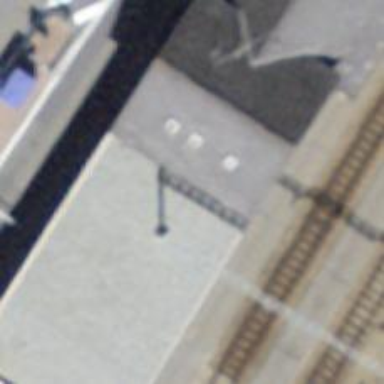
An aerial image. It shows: Railway station that also serves as public transport station.